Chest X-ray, AP view. Patient: 31 years old, sex F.
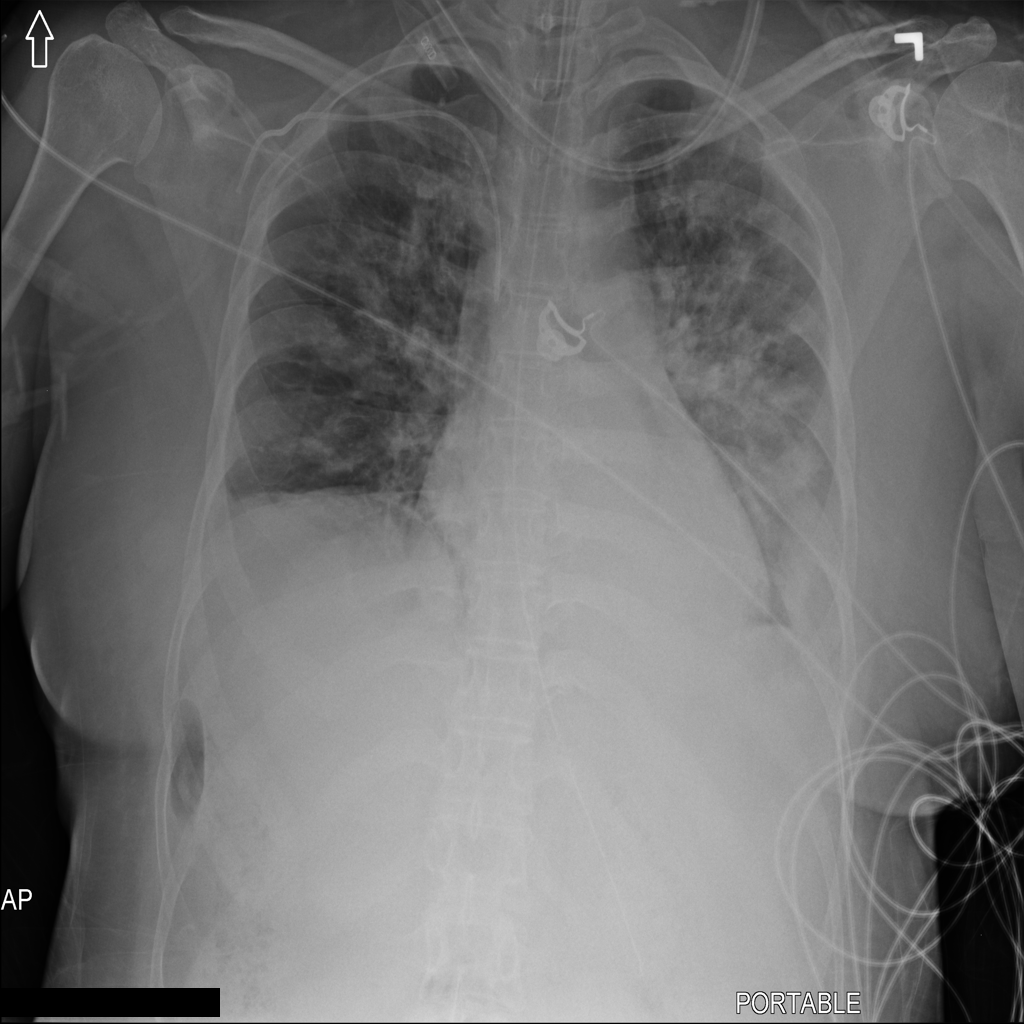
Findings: Infiltration